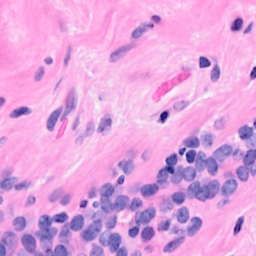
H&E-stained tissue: Breast